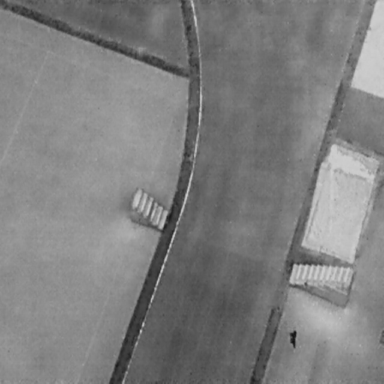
There is a Person in the infrared image.